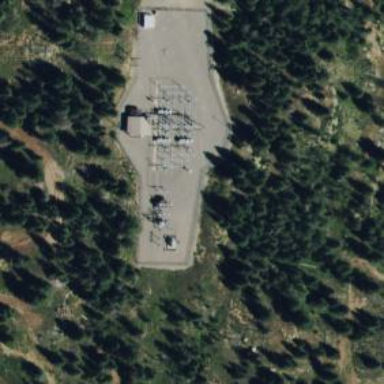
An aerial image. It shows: Power substation.